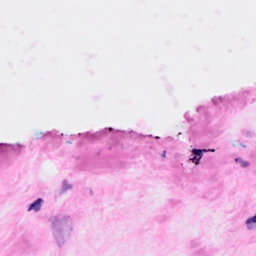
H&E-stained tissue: Breast